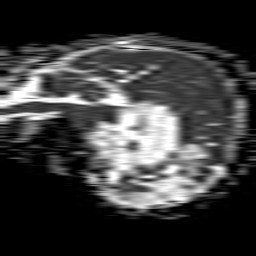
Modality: ADC
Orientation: sagittal
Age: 81
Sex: female
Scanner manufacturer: philips
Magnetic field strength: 1.5 T
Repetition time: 4.6 s
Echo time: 0.08941 s